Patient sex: F
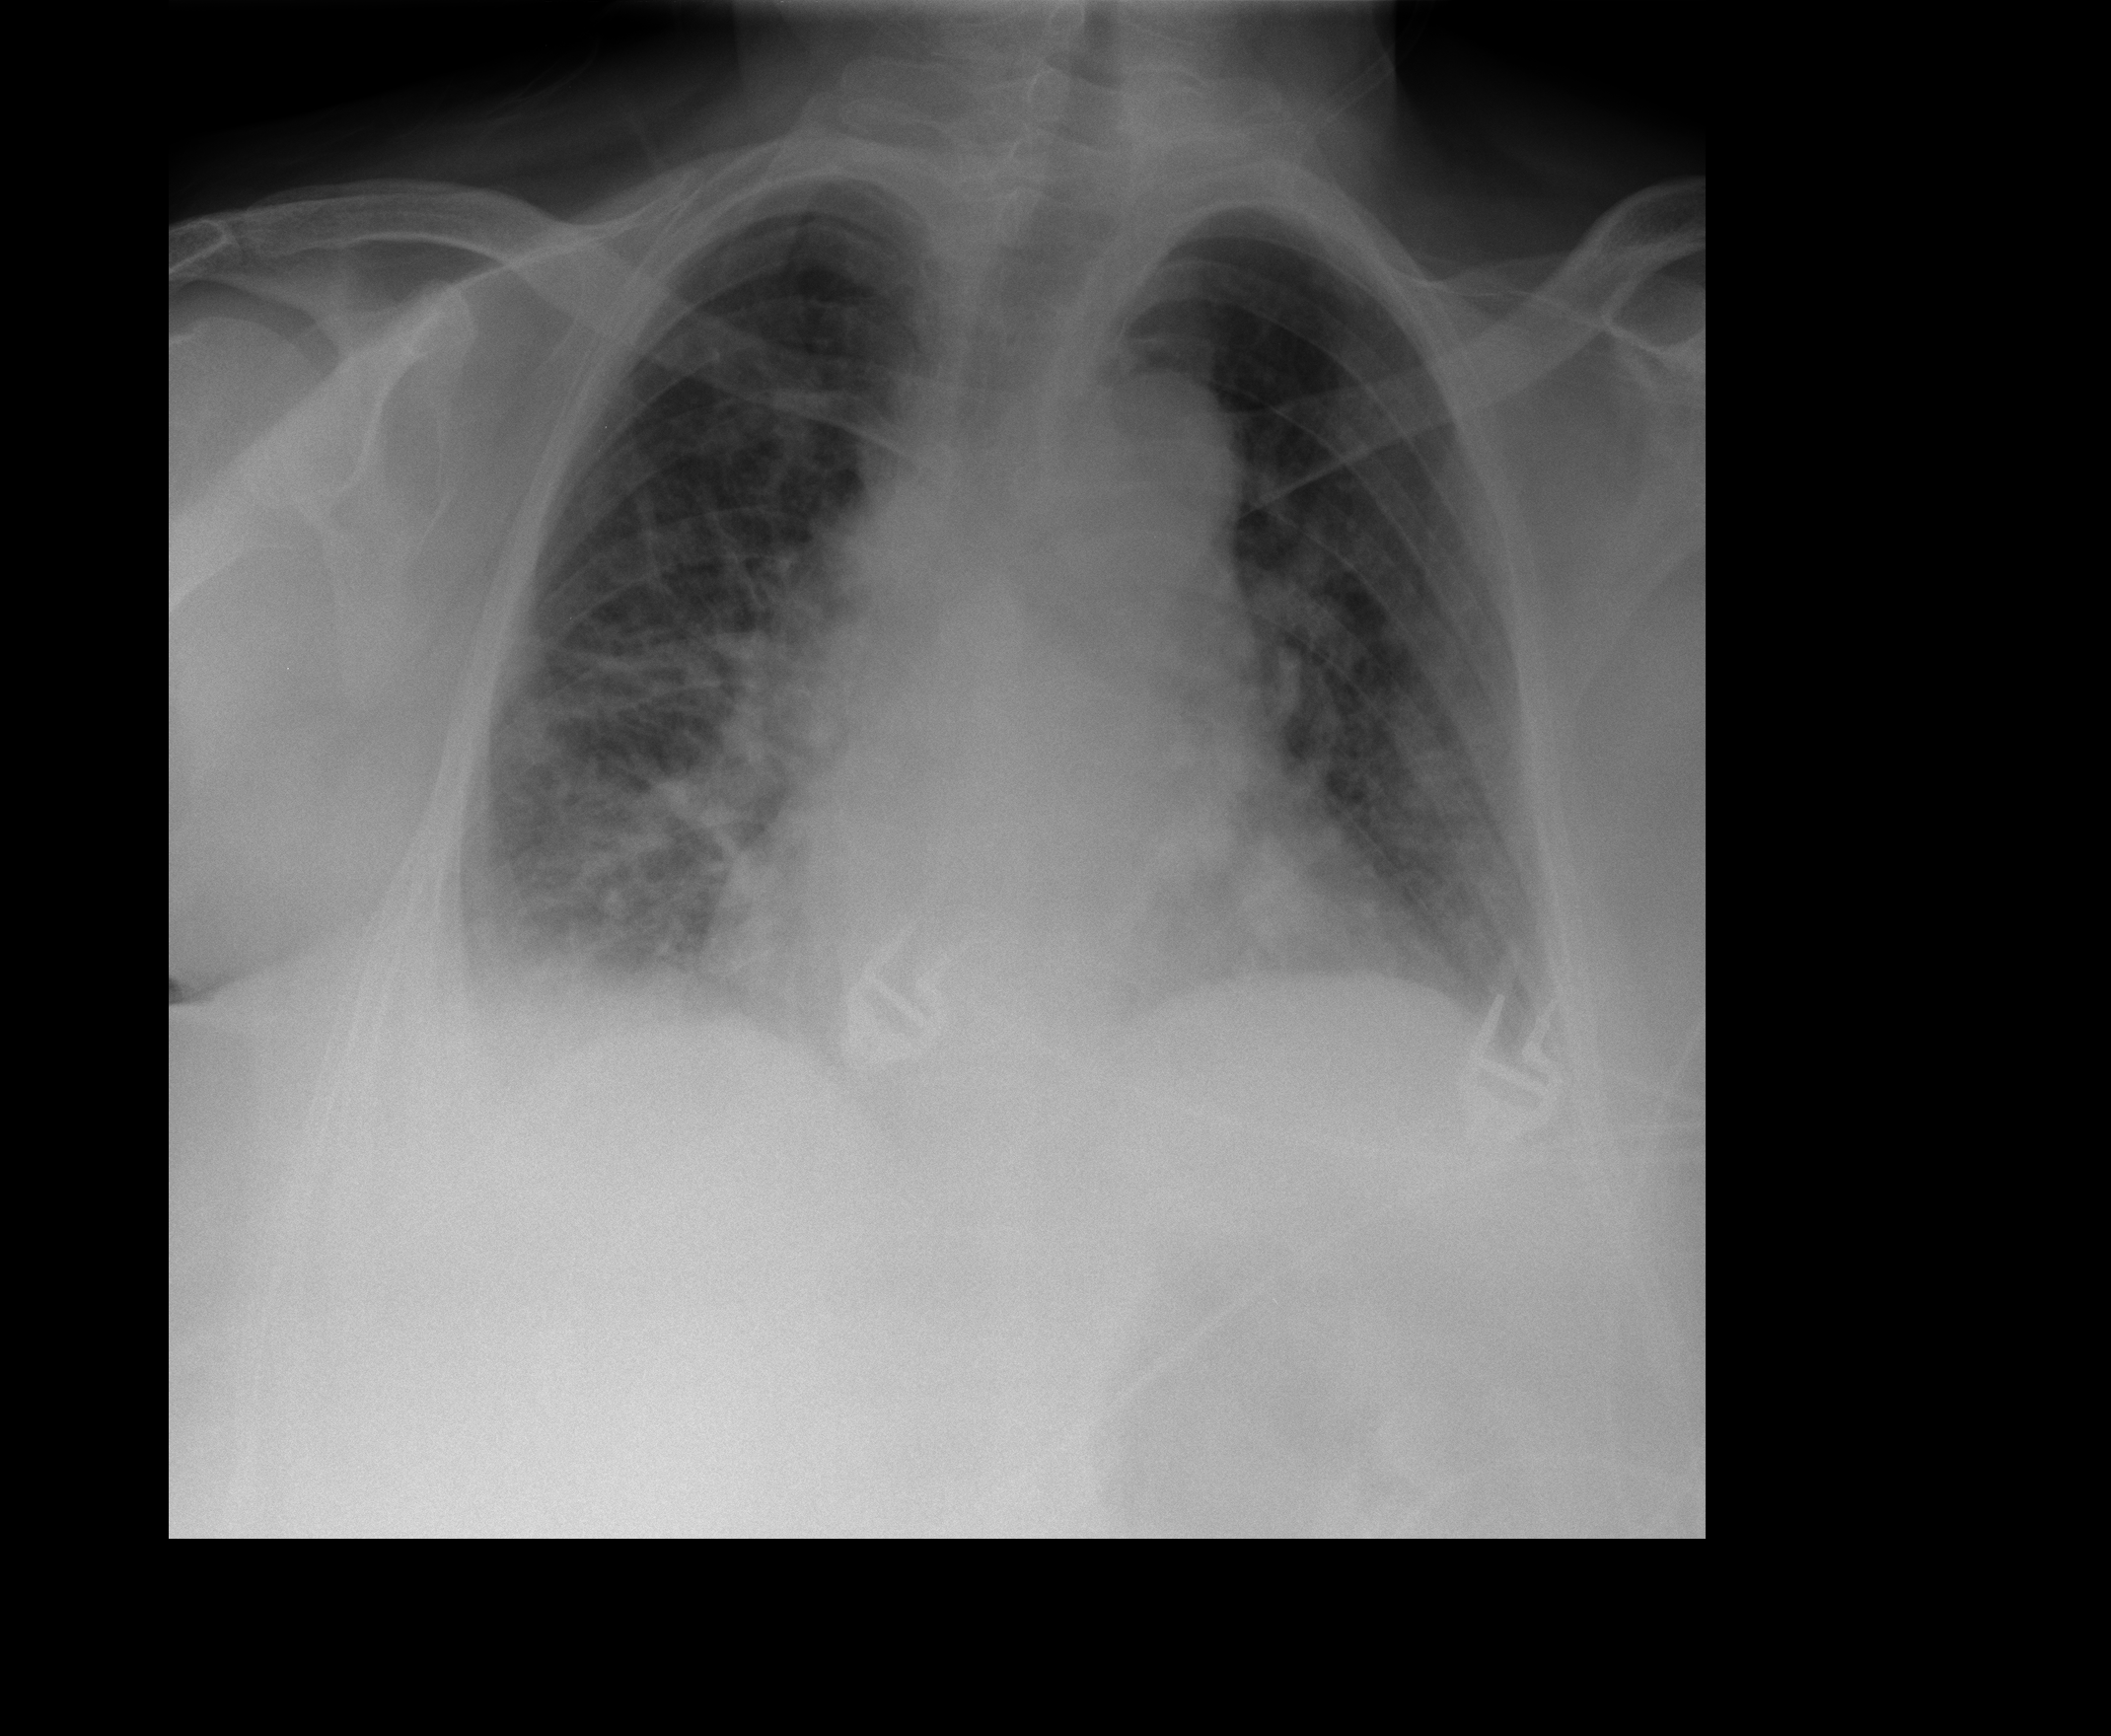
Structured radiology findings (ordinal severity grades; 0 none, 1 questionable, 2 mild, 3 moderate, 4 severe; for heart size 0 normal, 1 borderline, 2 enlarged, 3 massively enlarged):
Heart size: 2
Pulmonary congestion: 2
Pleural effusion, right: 2
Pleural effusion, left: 0
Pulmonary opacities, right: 2
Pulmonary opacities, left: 2
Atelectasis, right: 2
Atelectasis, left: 2